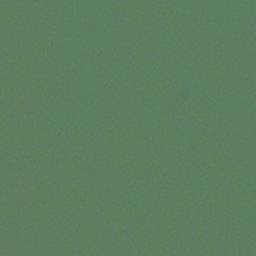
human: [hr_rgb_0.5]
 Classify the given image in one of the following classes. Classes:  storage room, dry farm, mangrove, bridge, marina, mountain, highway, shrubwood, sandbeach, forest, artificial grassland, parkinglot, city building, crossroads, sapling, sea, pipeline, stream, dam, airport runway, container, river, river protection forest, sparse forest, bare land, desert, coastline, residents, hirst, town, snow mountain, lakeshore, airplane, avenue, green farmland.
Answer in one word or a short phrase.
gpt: sea